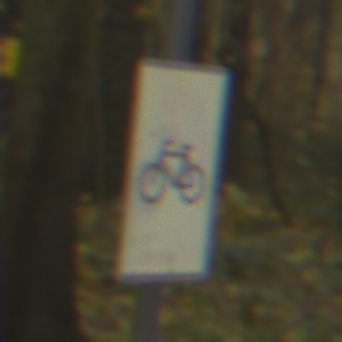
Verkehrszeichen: RadverkehrOhnePfeilsymbol
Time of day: MorningAfternoon
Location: Outdoor (Nature)
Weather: Overcast
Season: Autumn
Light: Natural